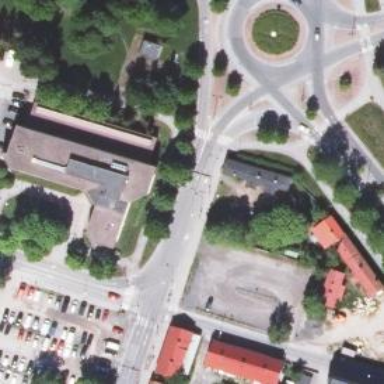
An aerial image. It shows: Crossing road.